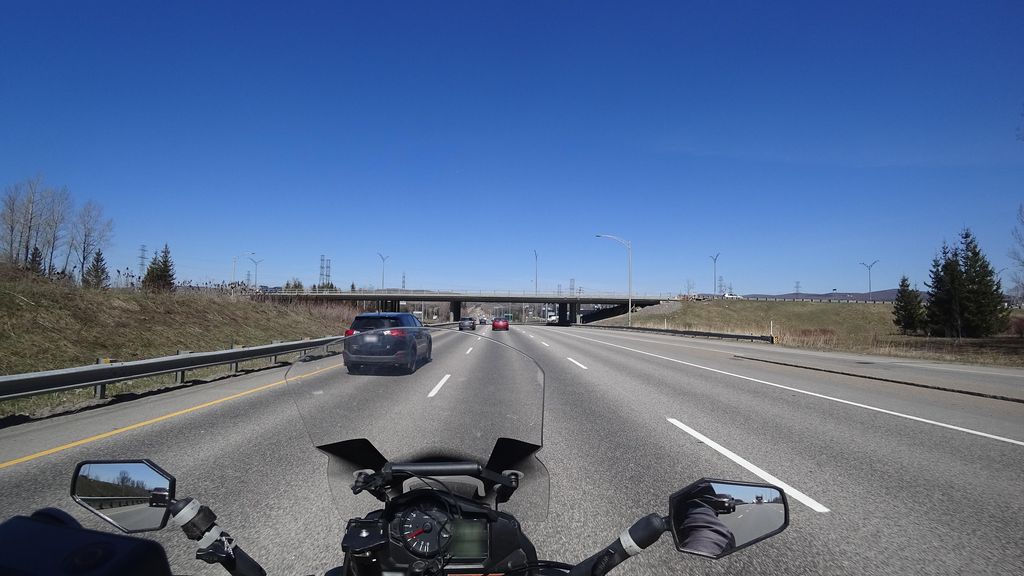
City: quebec_city